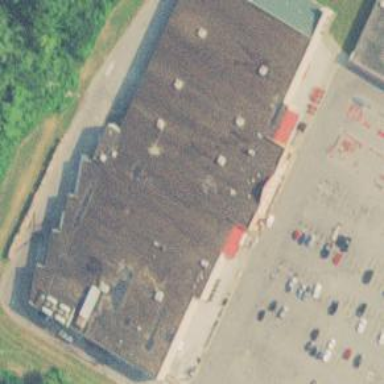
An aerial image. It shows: Commercial building that hosts agrarian shop.